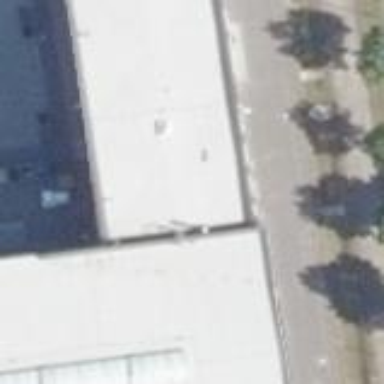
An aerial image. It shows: Commercial building.